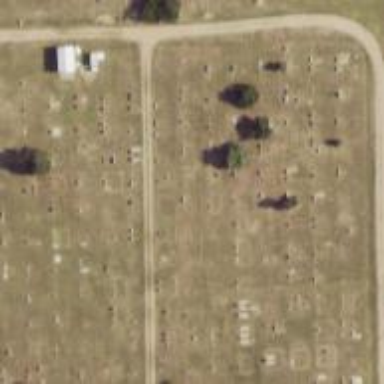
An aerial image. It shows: Cemetery.